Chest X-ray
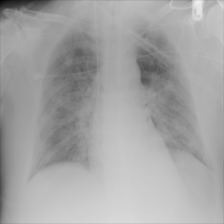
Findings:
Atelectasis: negative
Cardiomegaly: negative
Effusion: negative
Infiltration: negative
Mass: negative
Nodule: negative
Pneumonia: positive
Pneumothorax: negative
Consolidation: negative
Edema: positive
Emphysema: negative
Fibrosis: negative
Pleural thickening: negative
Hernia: negative